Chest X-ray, PA view. Patient: 56 years old, sex F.
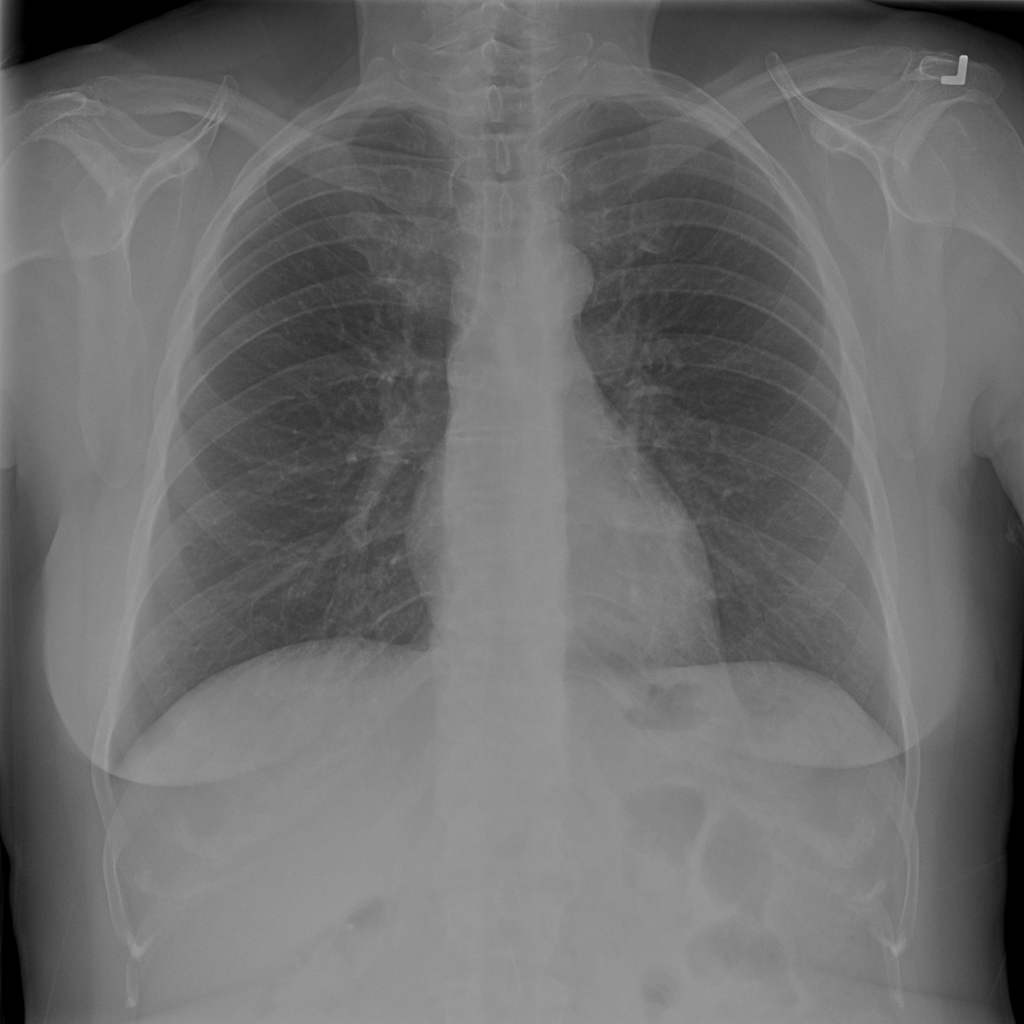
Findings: No Finding